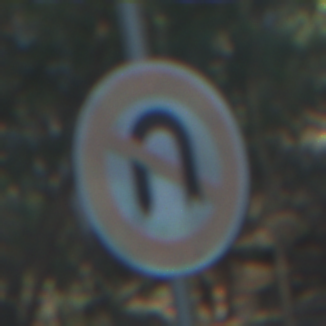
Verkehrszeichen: VerbotWenden
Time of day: MorningAfternoon
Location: Outdoor (Nature)
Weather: Clear
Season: NotSpecified
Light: Natural